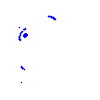
Particle: proton